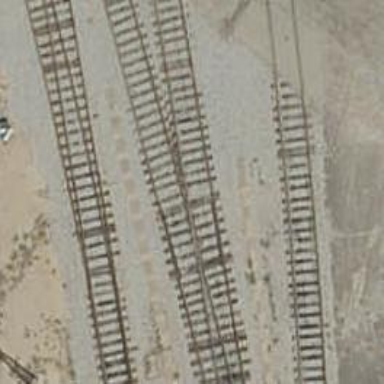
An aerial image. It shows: Rail yard with electrified contact lines for railway operations.